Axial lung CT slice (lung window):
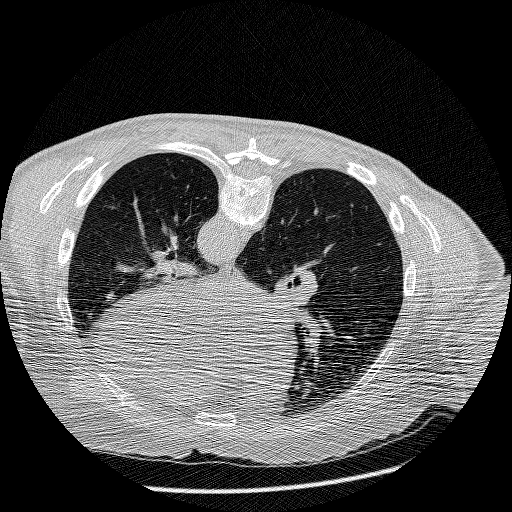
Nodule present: no